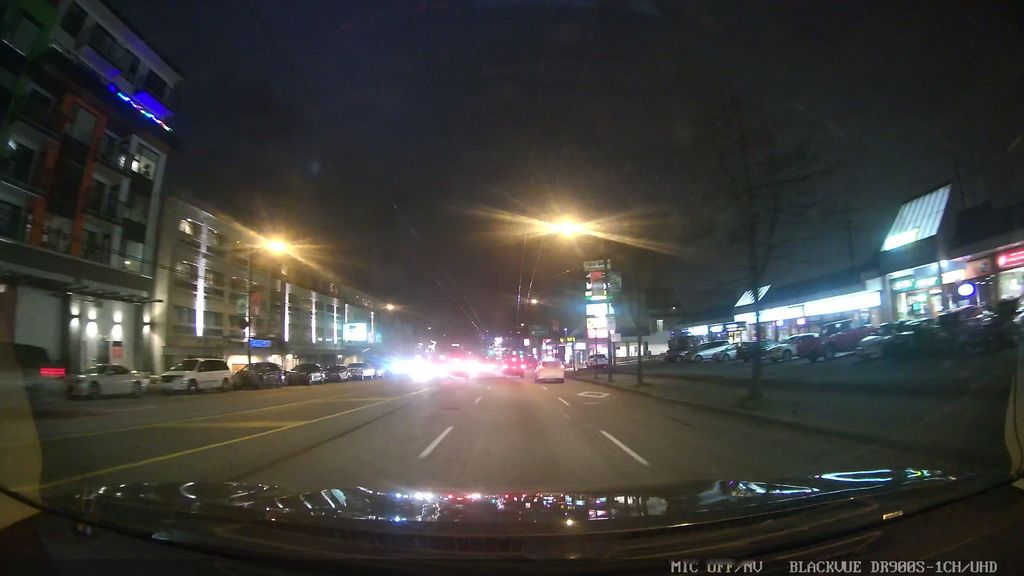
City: vancouver